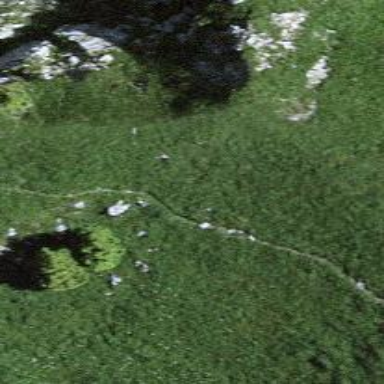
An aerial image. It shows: Cliff in nature.